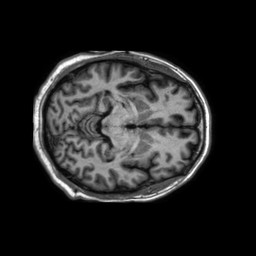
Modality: T1w
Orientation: axial
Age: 51
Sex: male
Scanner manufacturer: philips
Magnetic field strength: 1.5 T
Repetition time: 0.008307 s
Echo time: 0.003809 s